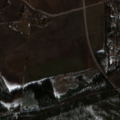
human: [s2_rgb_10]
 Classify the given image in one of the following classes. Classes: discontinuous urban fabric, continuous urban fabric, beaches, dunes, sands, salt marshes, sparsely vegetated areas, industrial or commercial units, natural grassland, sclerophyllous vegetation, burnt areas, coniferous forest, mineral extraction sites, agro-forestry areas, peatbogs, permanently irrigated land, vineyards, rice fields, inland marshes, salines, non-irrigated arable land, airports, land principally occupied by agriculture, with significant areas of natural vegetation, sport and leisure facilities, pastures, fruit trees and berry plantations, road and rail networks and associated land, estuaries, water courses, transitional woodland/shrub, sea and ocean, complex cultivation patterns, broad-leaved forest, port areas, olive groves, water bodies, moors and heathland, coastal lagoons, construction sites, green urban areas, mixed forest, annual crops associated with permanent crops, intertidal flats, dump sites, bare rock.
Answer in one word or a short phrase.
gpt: discontinuous urban fabric, non-irrigated arable land, coniferous forest, mixed forest